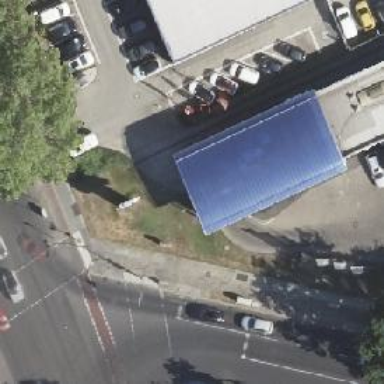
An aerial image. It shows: Car wash facility.